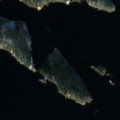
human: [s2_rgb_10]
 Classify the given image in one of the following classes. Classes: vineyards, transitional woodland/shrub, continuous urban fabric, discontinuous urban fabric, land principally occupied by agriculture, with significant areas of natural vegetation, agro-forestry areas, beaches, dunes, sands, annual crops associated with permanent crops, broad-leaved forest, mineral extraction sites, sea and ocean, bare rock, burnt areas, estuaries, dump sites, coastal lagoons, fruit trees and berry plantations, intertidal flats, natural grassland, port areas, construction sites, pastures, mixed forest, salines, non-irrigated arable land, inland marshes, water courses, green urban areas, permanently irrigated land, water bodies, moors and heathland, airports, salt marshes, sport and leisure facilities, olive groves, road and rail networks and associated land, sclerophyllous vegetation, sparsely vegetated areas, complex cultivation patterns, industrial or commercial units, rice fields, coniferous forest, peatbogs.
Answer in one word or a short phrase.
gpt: coniferous forest, water bodies